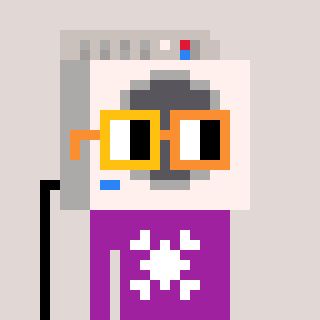
a pixel art character with square yellow and orange glasses, a washing machine-shaped head and a magenta-colored body on a warm background